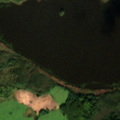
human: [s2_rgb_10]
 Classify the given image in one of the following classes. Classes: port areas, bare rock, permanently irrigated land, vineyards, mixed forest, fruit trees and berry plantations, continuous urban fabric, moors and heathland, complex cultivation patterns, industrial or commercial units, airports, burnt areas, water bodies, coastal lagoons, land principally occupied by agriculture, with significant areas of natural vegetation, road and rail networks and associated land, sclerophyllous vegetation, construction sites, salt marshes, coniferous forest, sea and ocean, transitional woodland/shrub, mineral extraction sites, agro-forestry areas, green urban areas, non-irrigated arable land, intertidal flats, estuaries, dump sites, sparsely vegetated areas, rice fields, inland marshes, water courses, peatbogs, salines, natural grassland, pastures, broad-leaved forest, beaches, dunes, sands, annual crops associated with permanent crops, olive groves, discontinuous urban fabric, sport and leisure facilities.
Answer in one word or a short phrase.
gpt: pastures, mixed forest, water bodies